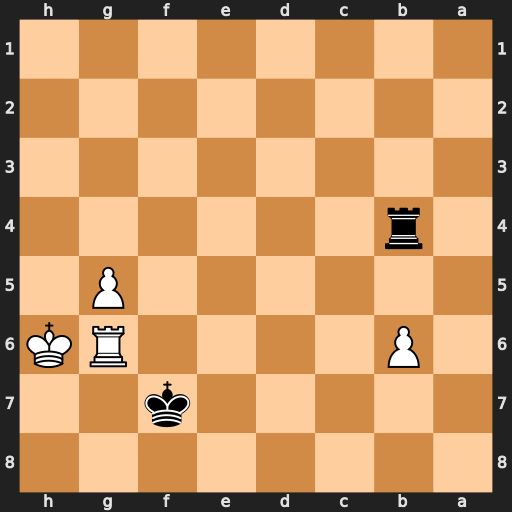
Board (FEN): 8/5k2/1P4RK/6P1/1r6/8/8/8
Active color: b
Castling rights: -
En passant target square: -
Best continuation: Rh4#